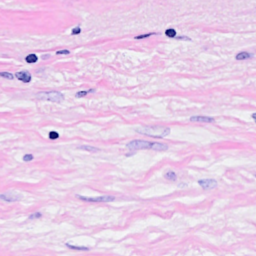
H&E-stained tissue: Breast